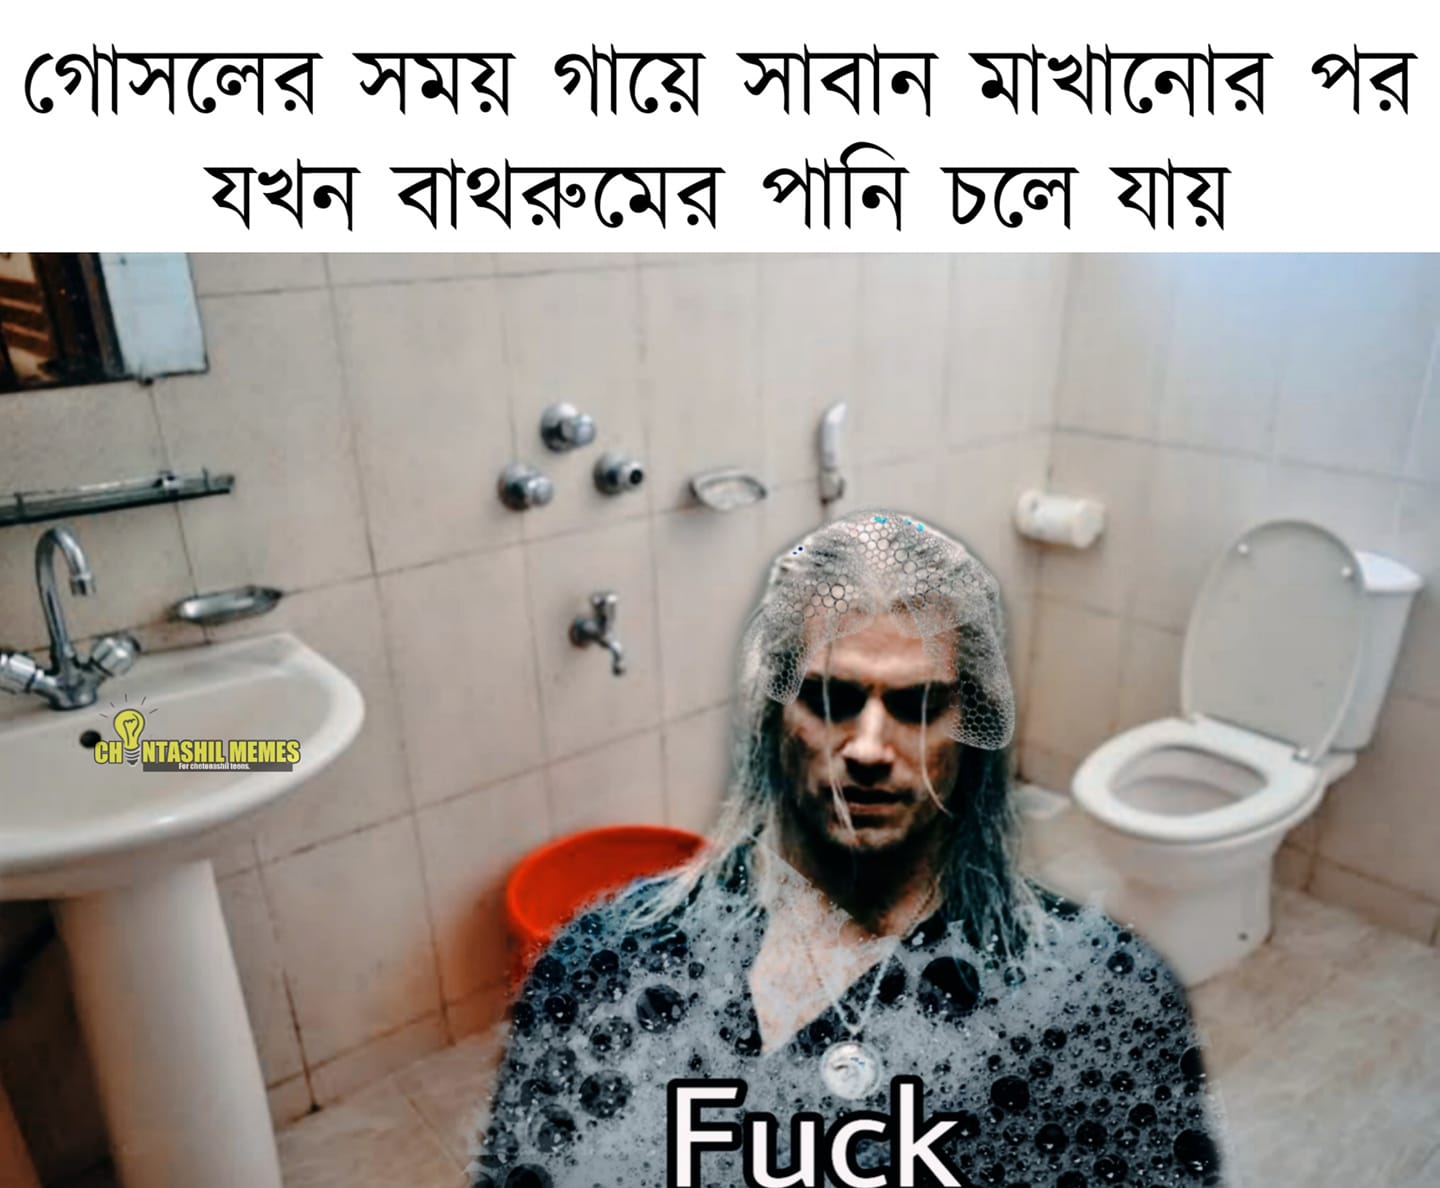
Caption: গোসলের সময় গায়ে সাবান মাখানোর পর যখন বাথরুমের পানি চলে যায়   Fuck
Label: non-hate